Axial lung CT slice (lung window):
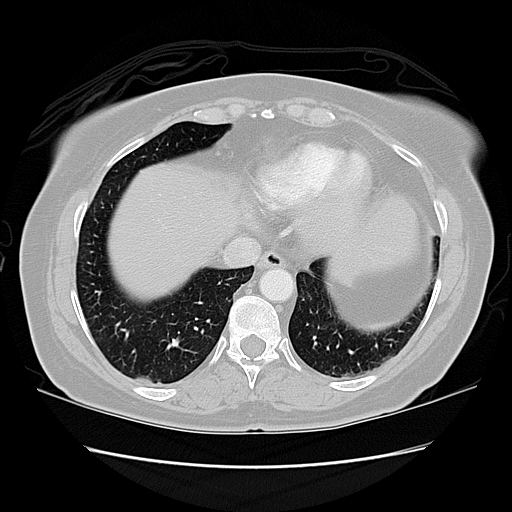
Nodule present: no